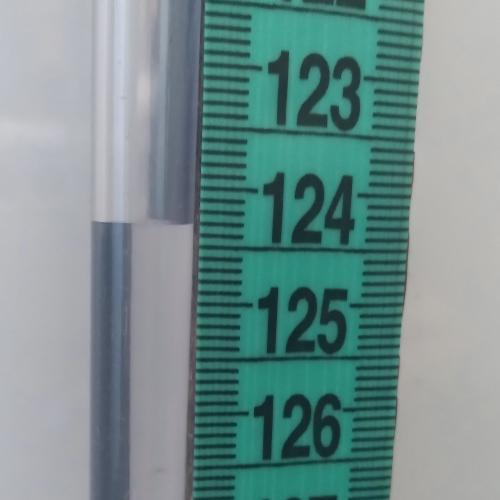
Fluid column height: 124.3 cm